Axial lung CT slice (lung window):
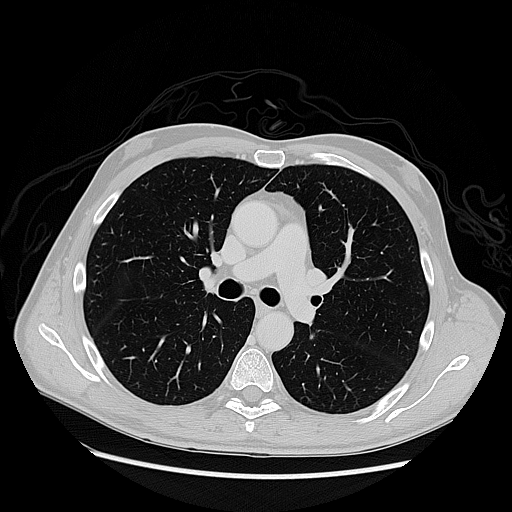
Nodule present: yes
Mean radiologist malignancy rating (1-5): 2.667